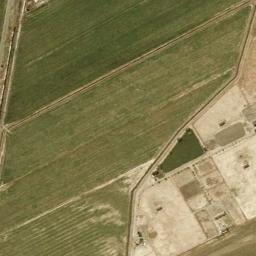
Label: rectangular_farmland